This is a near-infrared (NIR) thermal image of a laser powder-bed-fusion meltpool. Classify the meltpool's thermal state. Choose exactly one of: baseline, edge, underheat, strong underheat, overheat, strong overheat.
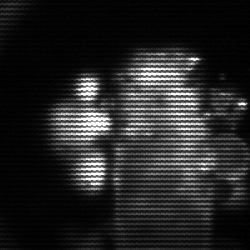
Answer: strong underheat